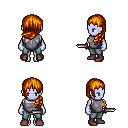
a pixel art fantasy rpg character, female body template, dark elf, purple skin, steel chest armor, teal pants, dark blonde left-swept hairstyle, maroon shoes, dagger, four views (front, back, left, right), 2x2 character sprite sheet, small pixel art, hard edges, no anti-aliasing